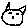
Label: cat